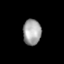
Tissue: lung
Cell type: Epithelial cells
Senescence score: 0.122
Nuclear area (px): 456
Mean DAPI intensity: 163.614